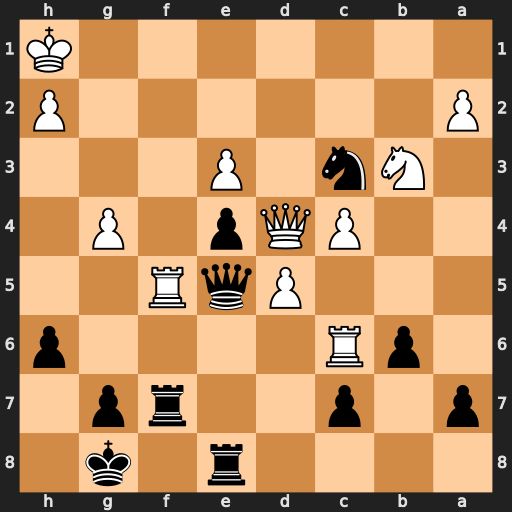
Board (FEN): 4r1k1/p1p2rp1/1pR4p/3PqR2/2PQp1P1/1Nn1P3/P6P/7K
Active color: b
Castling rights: -
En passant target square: -
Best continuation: Rxf5 gxf5 Qxf5